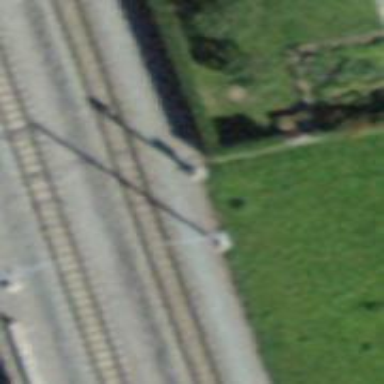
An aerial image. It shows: Railway signal.